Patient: sex M, age 81
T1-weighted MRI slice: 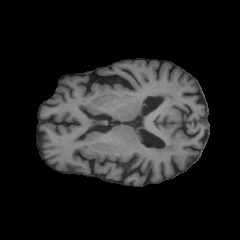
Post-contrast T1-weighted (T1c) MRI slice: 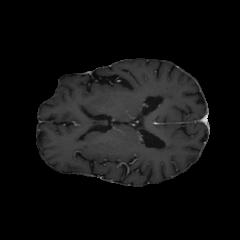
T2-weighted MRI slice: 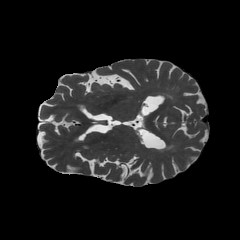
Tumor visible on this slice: no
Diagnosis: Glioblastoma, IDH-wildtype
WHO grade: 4